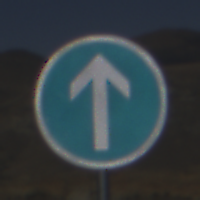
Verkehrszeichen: VorgeschriebeneFahrtrichtungGeradeaus
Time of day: MorningAfternoon
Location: Outdoor (Nature)
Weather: Clear
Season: NotSpecified
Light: Natural